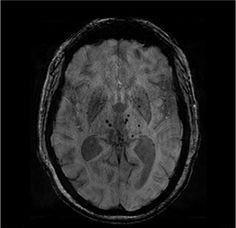
Label: notumor